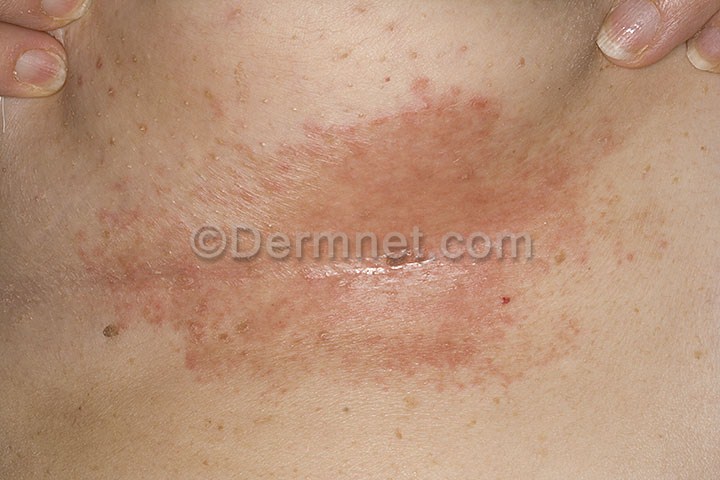
Disease: Tinea Ringworm Candidiasis and other Fungal Infections